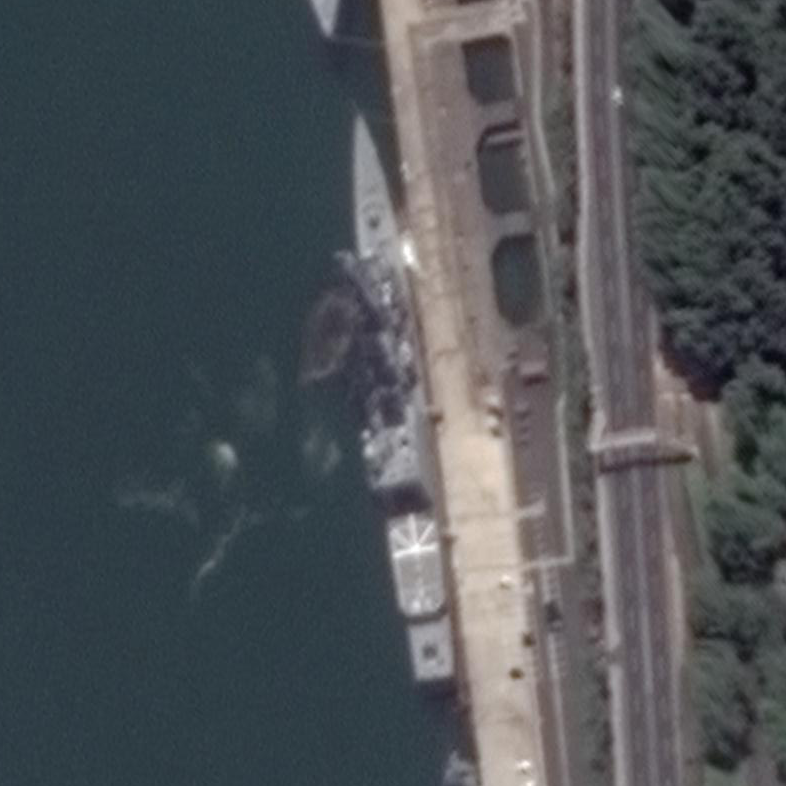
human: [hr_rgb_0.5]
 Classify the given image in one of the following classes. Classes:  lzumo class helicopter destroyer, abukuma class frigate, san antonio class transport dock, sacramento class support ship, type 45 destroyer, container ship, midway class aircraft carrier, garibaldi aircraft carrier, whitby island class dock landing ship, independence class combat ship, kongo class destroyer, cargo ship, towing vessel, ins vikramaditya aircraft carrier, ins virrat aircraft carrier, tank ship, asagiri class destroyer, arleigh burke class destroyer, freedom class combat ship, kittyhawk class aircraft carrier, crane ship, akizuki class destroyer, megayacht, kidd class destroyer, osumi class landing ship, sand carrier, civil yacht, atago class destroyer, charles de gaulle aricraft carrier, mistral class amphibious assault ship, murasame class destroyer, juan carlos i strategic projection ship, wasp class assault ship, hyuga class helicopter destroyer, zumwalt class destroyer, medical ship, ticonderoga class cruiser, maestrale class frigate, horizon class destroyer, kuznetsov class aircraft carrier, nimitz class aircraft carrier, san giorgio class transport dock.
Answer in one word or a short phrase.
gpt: Abukuma class frigate